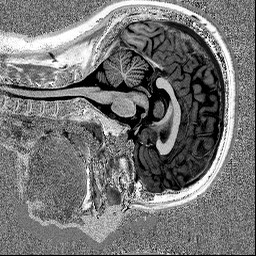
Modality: UNIT1
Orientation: sagittal
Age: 23
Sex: female
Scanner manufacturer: siemens
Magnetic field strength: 3 T
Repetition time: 5 s
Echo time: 0.00298 s